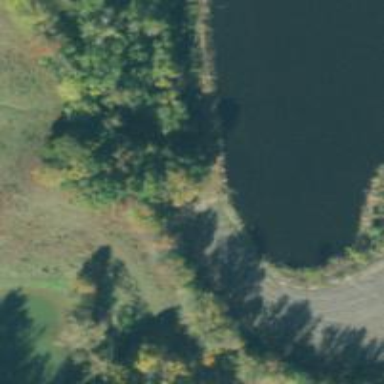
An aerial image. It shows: Reservoir area.